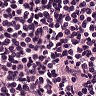
Metastatic tissue present: no